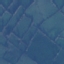
Land use / land cover: Pasture